Question: There has to be a very simple solution to this, but it has been racking my brain!
I have an app that presents a "Login" screen on app launch if a Facebook session is not valid and it proceeds to show the main screen if a Facebook session is valid. All of this defined in my AppDelegate.m
That works just fine when the app launches. It choses the right viewController if Facebook is or isn't logged in.
My issue is with the Login screen that is presented if Facebook is not logged in. It is a UIViewController and has a UIButton that logs in the user, when the user is logged in it SHOULD perform a segue to the main view which is a UITableViewController with an embedded NavigationController.
I have tried using:
'''
[self performSegueWithIdentifier:@"fbLoginYes" sender:self];
'''
But it never segues, even when triggered directly from the button.
Is there some issue with triggering a segue like this? i.e. ViewController to TableViewController?
Any help would be appreciated!
Here's an image of my Storyboard:

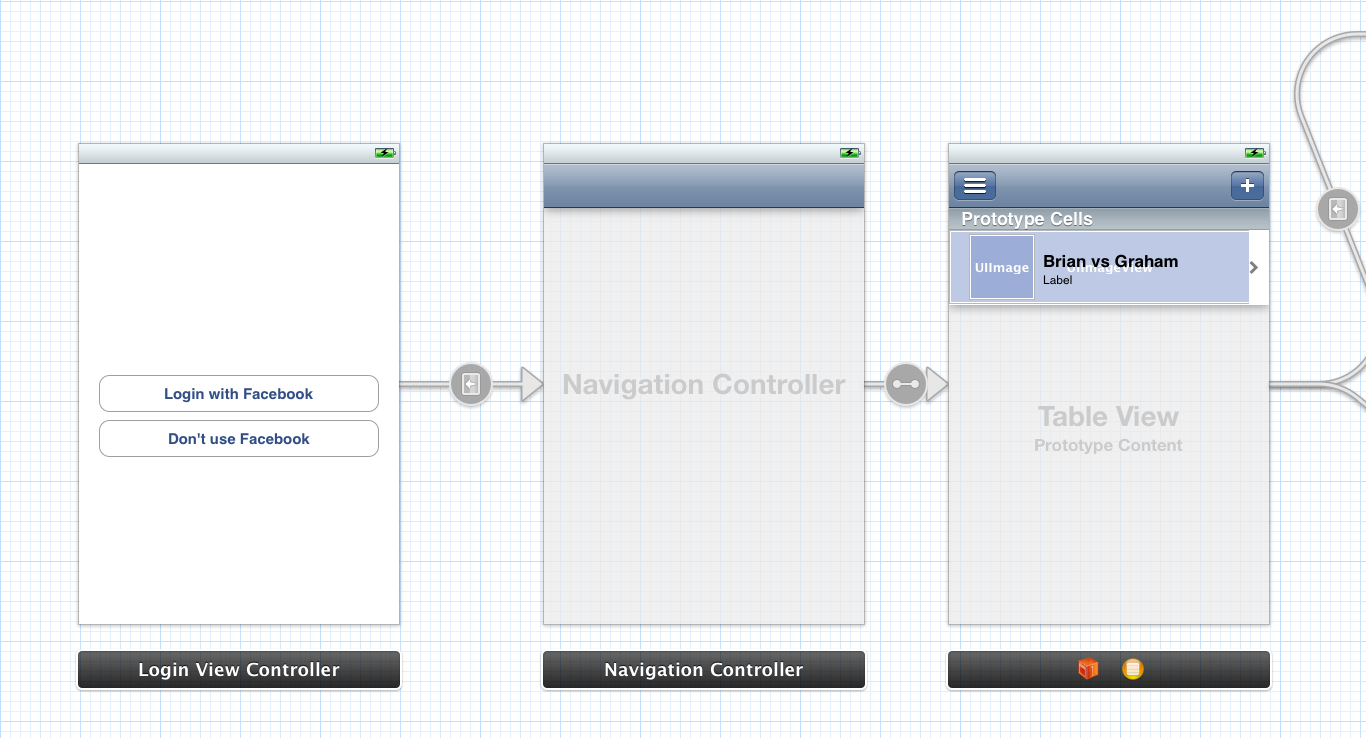
Answer: What type of a segue is it? Is it a Push?
And do you really have a UINavigationController embedded in a UITableViewController? Or is it the other way around?
The first thing I would check though is the name of the Segue in your Storyboard. Also, in a view controller that is launching a segue, you can catch a method named '-(void) prepareForSegue:(UIStoryboardSegue *)segue sender:(id)sender'. Try putting a breakpoint into it and see whether it gets called. If it does, the problem is probably in the actual segue and if it doesn't, it just means you are not invoking the segue right.